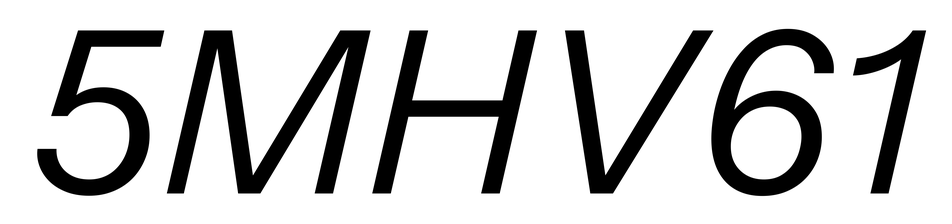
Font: InstrumentSans-Italic_Italic